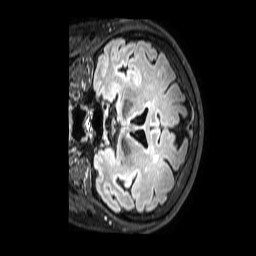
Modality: FLAIR
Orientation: coronal
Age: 60
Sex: male
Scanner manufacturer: philips
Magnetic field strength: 3 T
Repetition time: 4.8 s
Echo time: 0.2795 s